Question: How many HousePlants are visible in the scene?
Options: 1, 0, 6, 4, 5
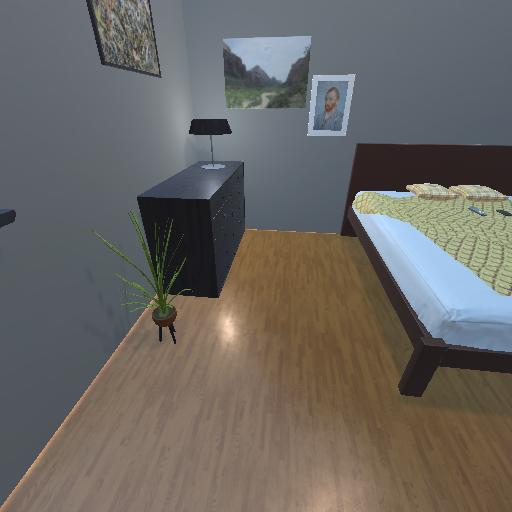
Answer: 1